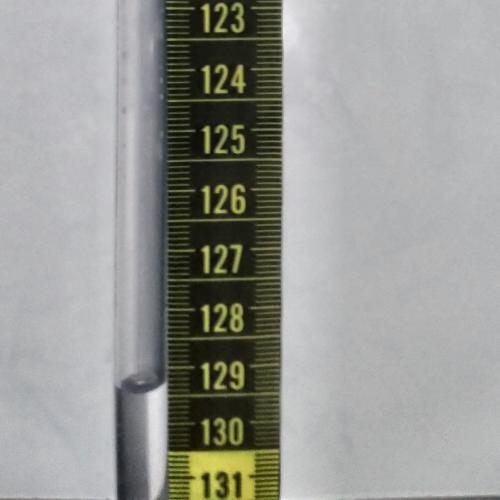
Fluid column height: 129.3 cm